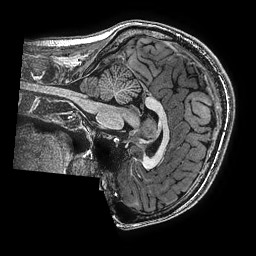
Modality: T1w
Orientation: sagittal
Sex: male
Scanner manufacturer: ge
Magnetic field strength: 3 T
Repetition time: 0.00766 s
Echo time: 0.003476 s